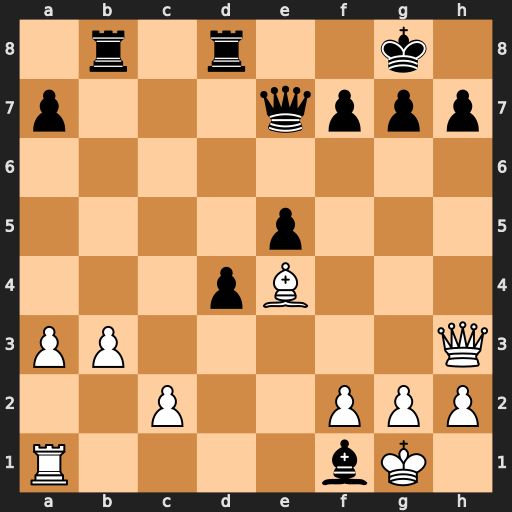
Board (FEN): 1r1r2k1/p3qppp/8/4p3/3pB3/PP5Q/2P2PPP/R4bK1
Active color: w
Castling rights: -
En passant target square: -
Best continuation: Qxh7+ Kf8 Qh8#